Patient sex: M
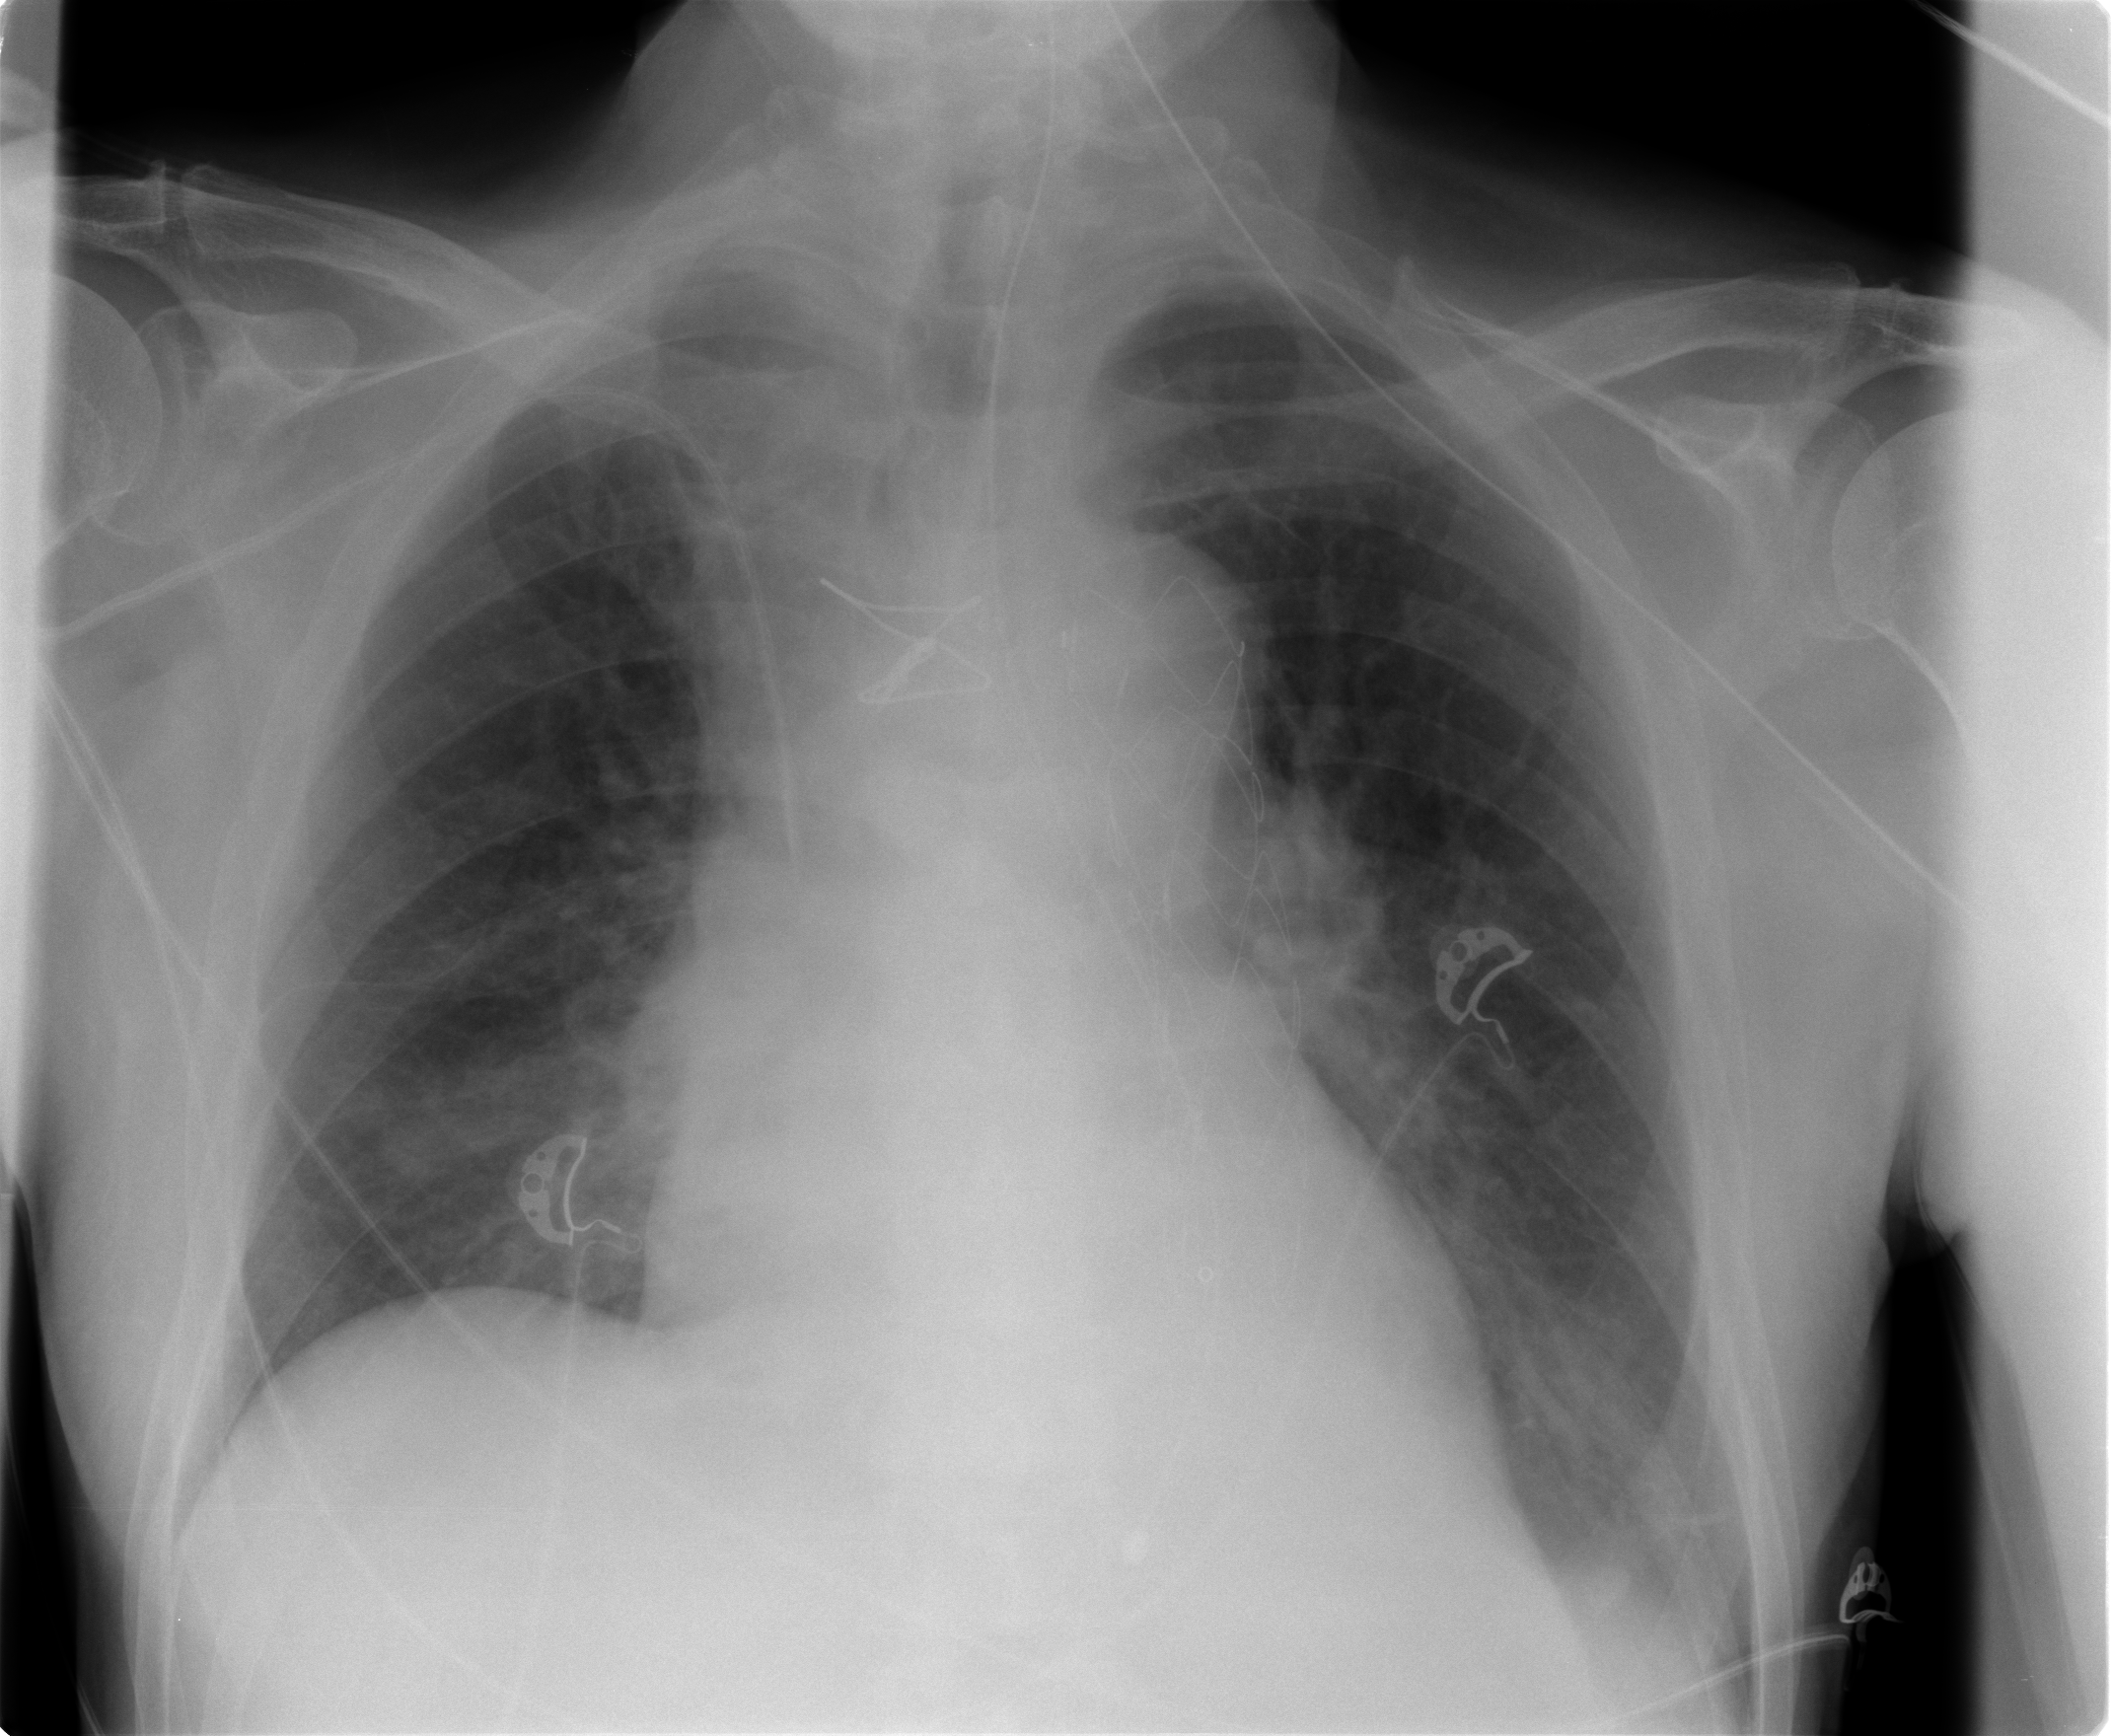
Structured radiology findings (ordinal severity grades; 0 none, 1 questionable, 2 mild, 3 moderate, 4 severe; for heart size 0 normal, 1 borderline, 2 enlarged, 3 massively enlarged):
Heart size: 0
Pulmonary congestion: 2
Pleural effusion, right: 0
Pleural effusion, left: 1
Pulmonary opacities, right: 0
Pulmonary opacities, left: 0
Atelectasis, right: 1
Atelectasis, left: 1